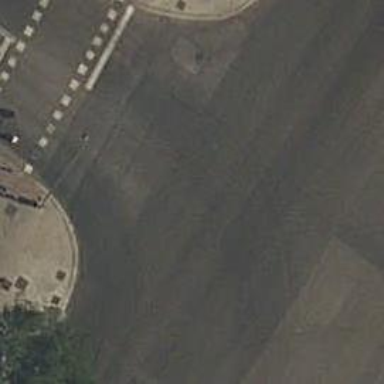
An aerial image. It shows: Cycleway with crossing that has traffic signals.